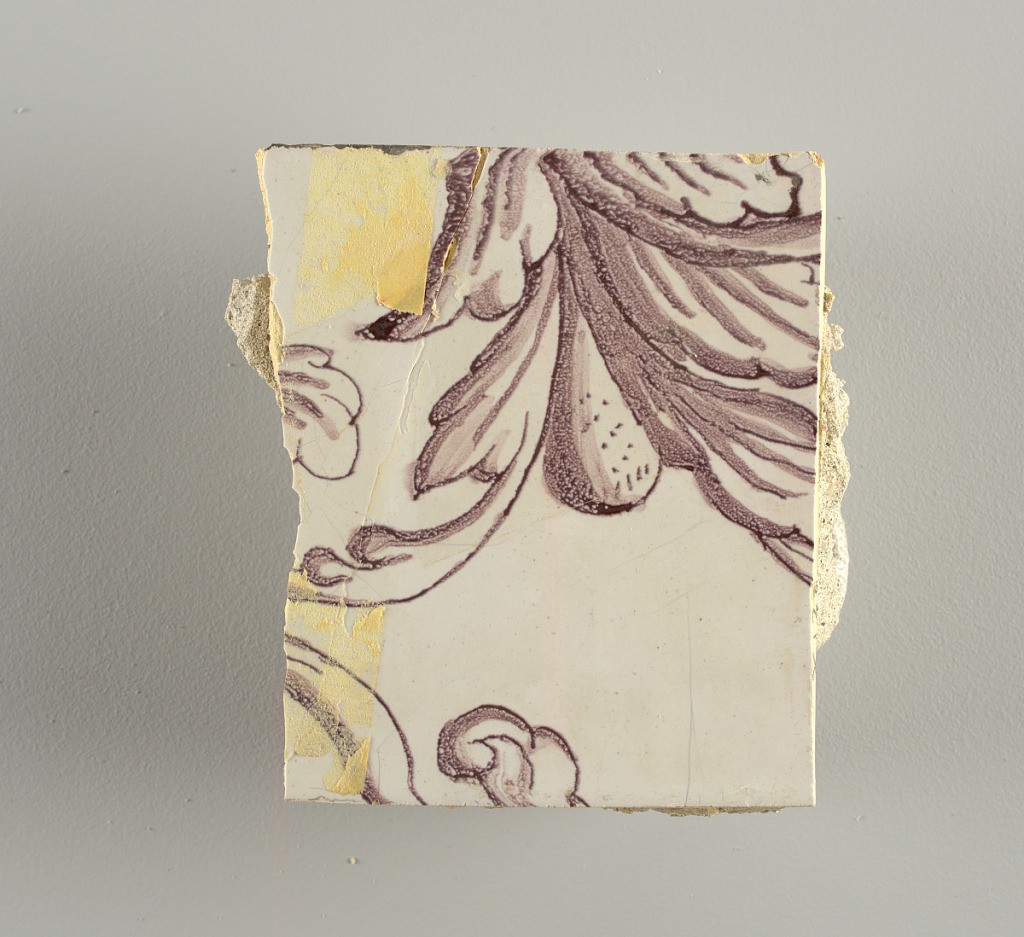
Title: Tile wall facing
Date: ca. 1725
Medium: Tin-glazed earthenware, underglaze
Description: Horizontal rectangle.  Thirty tiles wide and twenty-three tiles high with opening for fireplace eleven tiles wide and ten high.  Foliage arabesques disposed about three vertical axes from which are emphazised by urns at center and right, and at left by the figure of a standing woman carrying an infant on her arm and accompanied by two children.